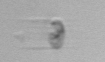
Label: Skeletonema